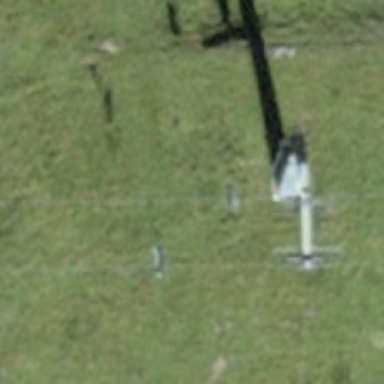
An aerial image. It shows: Pylon used for aerialway.